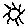
Label: sun